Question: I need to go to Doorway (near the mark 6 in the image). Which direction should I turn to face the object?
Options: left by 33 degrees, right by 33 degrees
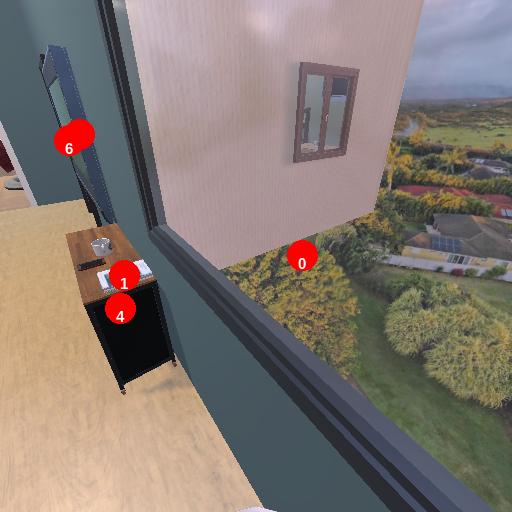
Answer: left by 33 degrees